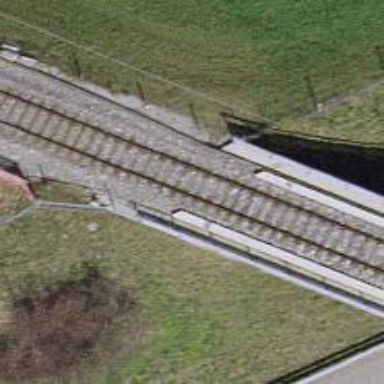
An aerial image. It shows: Railway bridge with electrified contact lines.